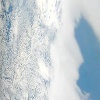
Label: cloud